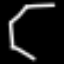
Label: octagon